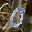
Label: 0